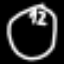
Label: clock